Question: I need your help... I attached an image, I want that the right grid appears at the bottom, below of Estadisticas1, Estadisticas2, Estadisticas3, Estadisticas4
I tried a lot of ways, with 'GridData', 'FormLayout' and no way!
Also, I tried with 'setSize' and 'setBounds' and in no cases the size or position change, I don't know why!

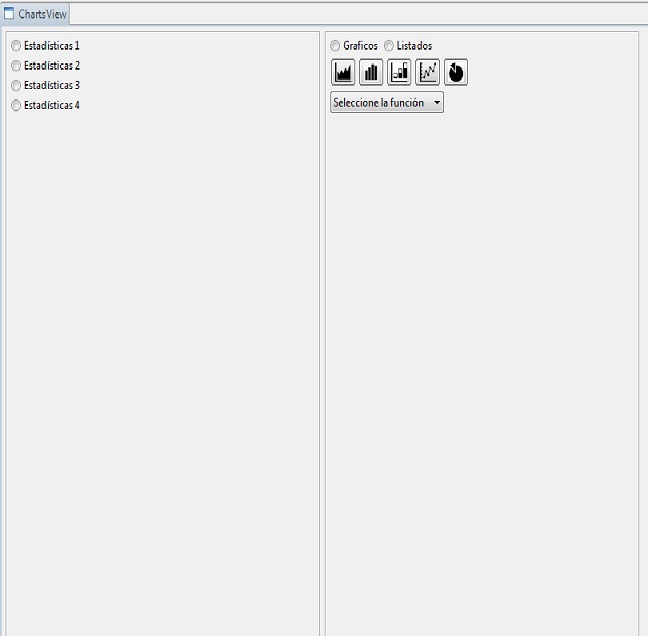
Answer: There are many ways to do this depending on exactly what you want which you haven't really specified. For example:
'''
public void createPartControl(final Composite parent)
{
Composite body = new Composite(parent, SWT.NONE);
body.setLayout(new FillLayout(SWT.VERTICAL));
Composite topArea = new Composite(body, SWT.BORDER);
// TODO add your 'EstadisticasX' controls to 'topArea'
Composite bottomArea = new Composite(body, SWT.BORDER);
// TODO add bottom grid to 'bottomArea'
}
'''